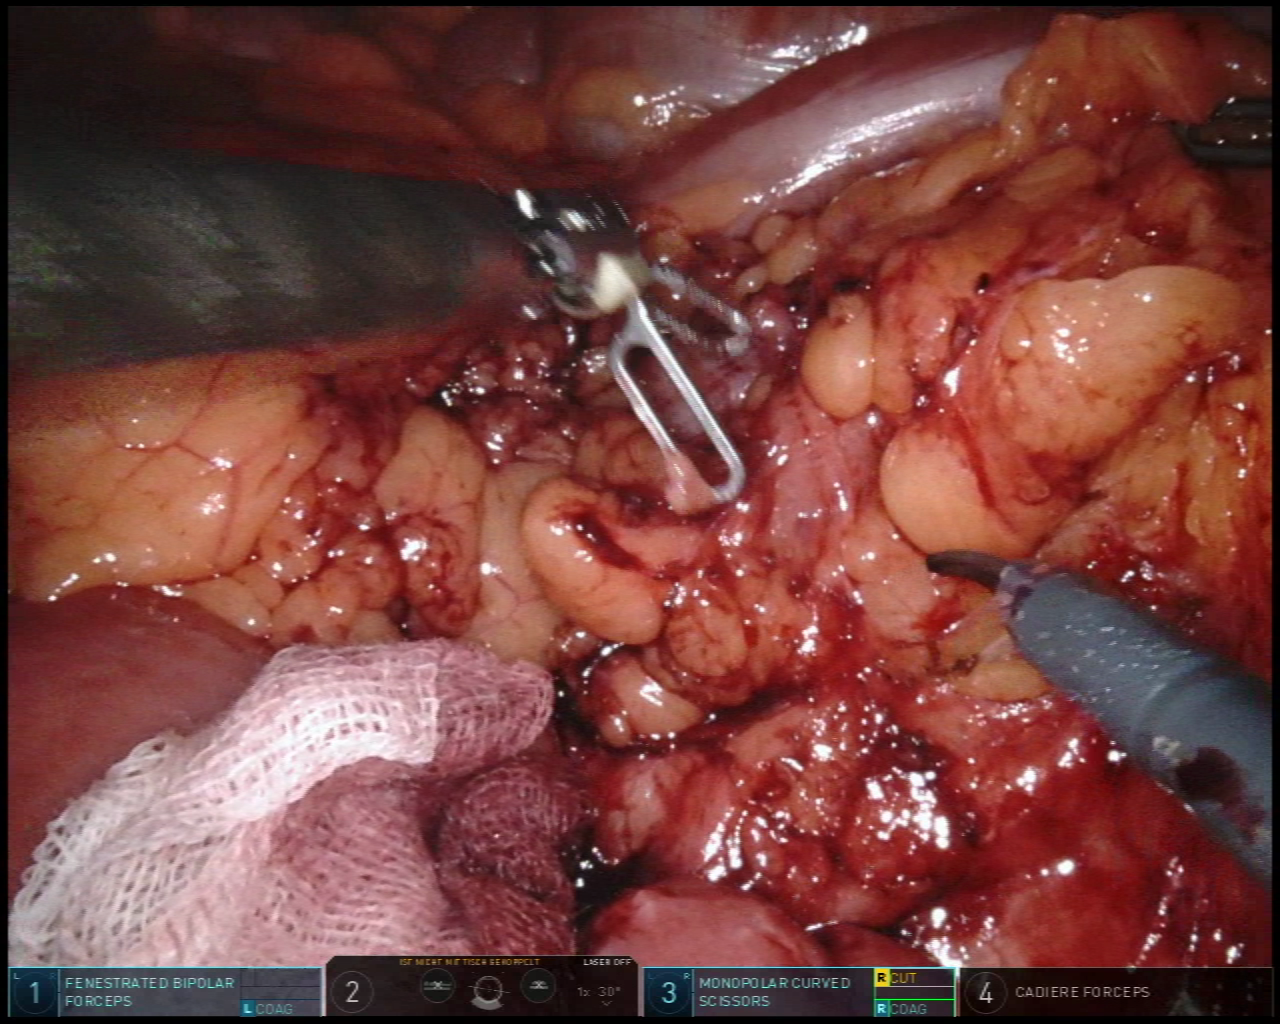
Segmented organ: small_intestine
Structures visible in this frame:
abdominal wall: no
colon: yes
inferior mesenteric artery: no
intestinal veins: no
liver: no
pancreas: no
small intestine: yes
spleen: no
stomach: no
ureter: no
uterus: no
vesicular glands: no